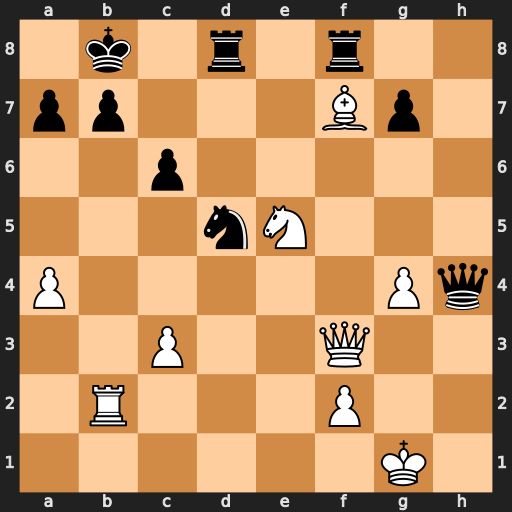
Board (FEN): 1k1r1r2/pp3Bp1/2p5/3nN3/P5Pq/2P2Q2/1R3P2/6K1
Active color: w
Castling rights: -
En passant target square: -
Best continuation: Nxc6+ Kc7 Nxd8